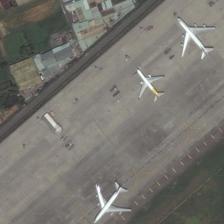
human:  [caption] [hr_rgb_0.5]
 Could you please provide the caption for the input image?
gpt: three planes are on an airport near some buildings .

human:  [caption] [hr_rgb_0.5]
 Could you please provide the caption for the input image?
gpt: three planes are parked in an airport surrounded by buildings and meadows .

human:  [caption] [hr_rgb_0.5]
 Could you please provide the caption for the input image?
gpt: three planes are parked in the airport .

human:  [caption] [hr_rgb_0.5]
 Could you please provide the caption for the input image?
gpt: there are several planes parked on the wide runway of the airport, and some containers were scattered beside the planes .

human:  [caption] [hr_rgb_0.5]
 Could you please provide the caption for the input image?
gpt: three planes are parked in an airport surrounded by buildings and meadows .